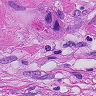
Metastatic tissue present: yes